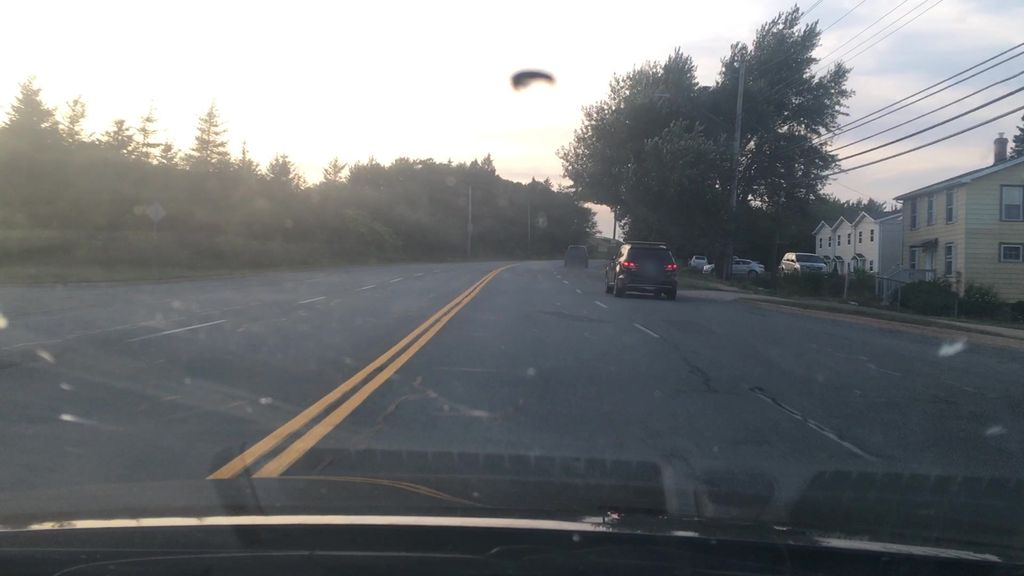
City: halifax